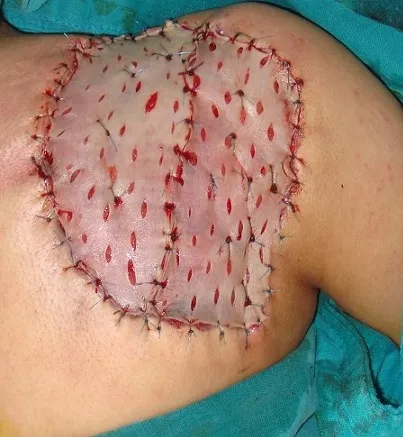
Coverage of the loss of substance by graft of thin skin.
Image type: medical_photograph (skin_photograph)